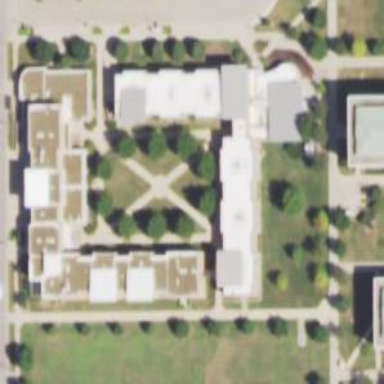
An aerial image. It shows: University building.